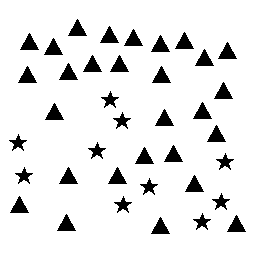
Squares: 0
Triangles: 28
Stars: 10
Total shapes: 38